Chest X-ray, PA view. Patient: 64 years old, sex M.
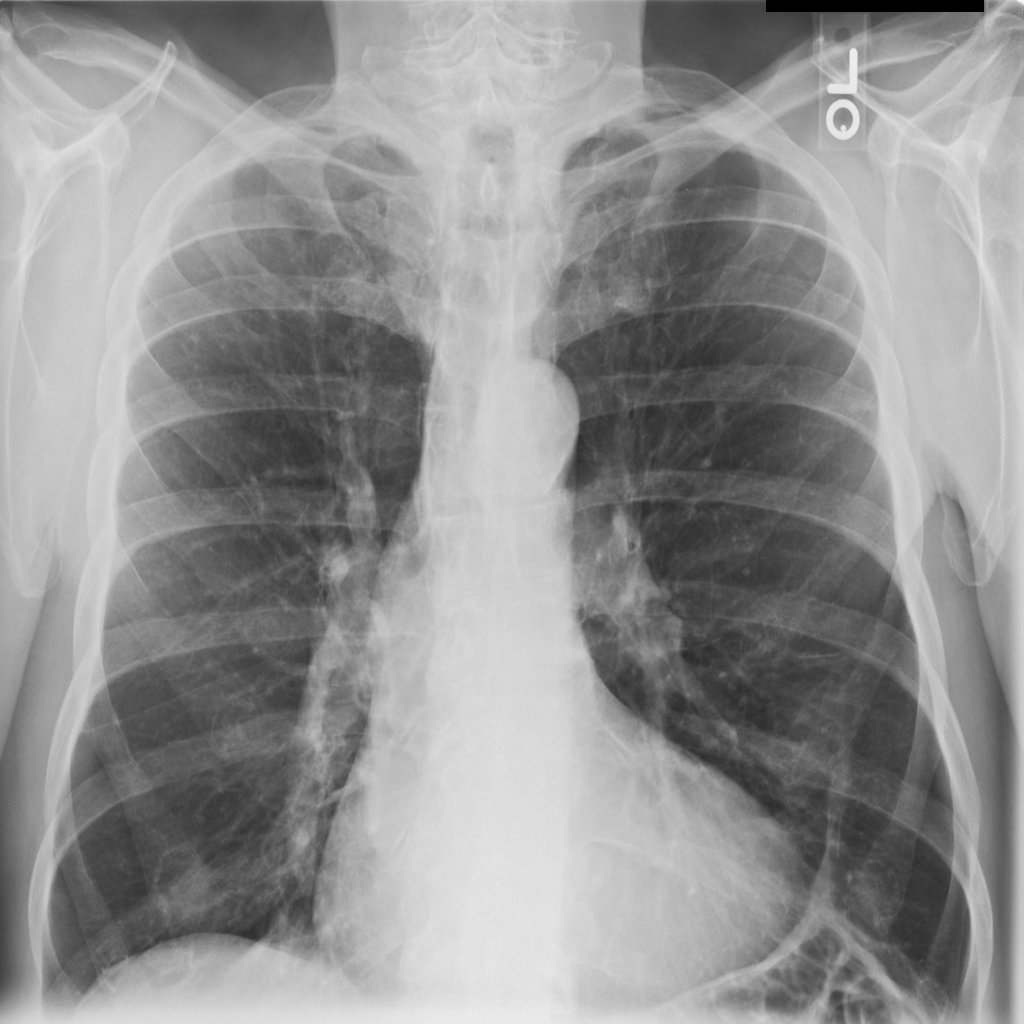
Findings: Fibrosis